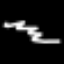
Label: squiggle